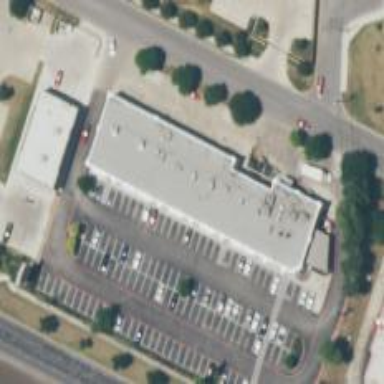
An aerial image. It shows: Healthcare clinic.